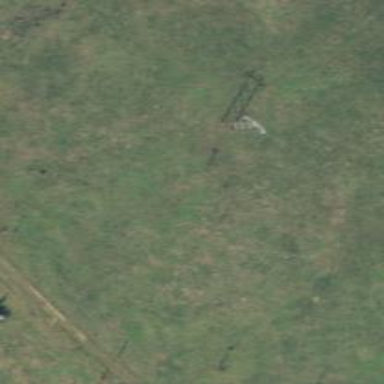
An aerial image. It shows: H-frame power tower with distinctive design.